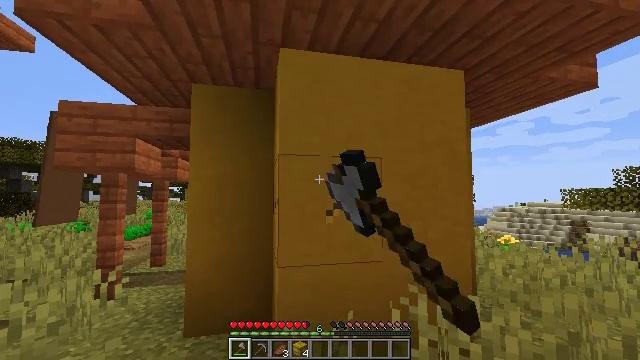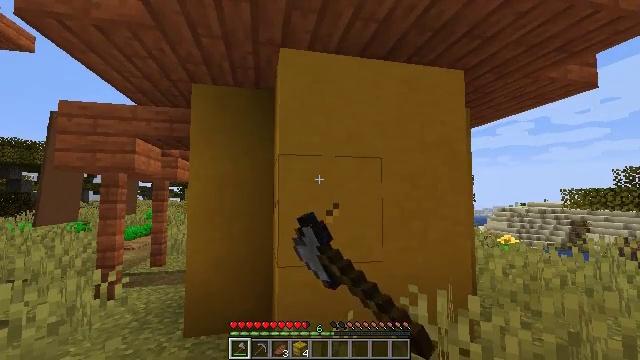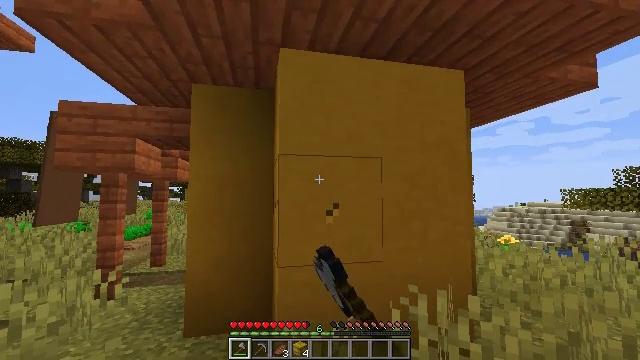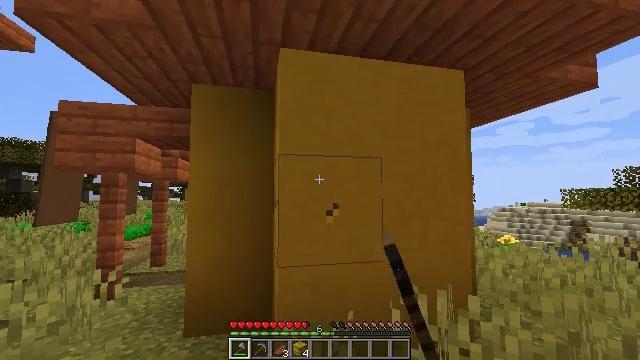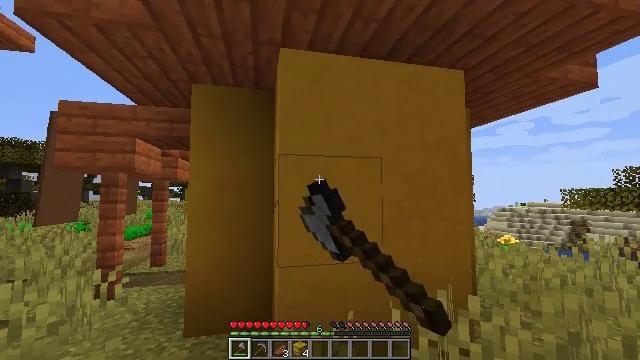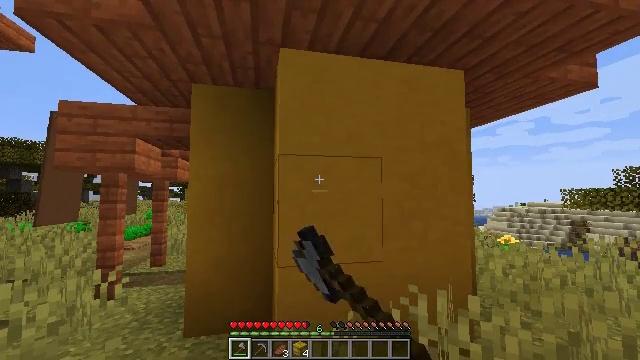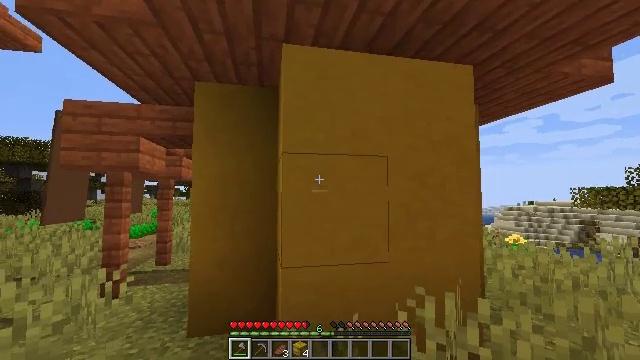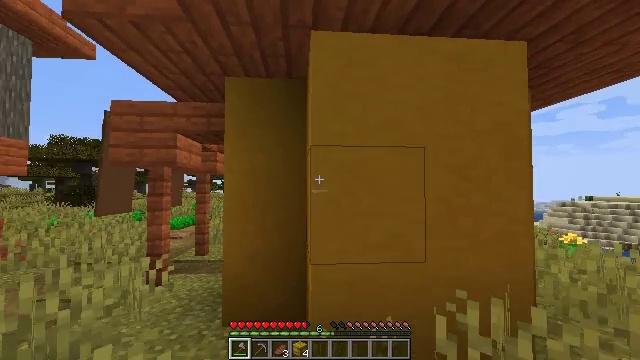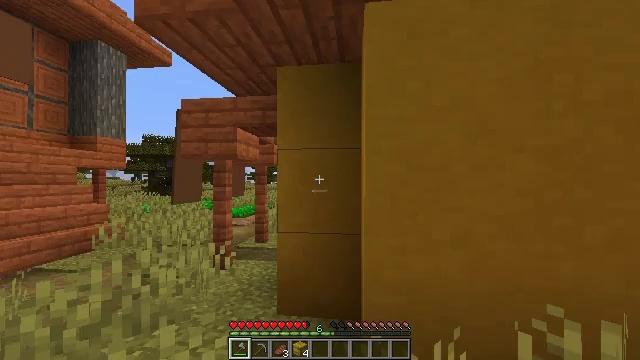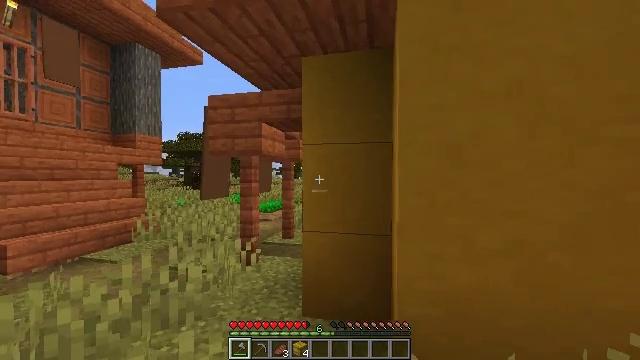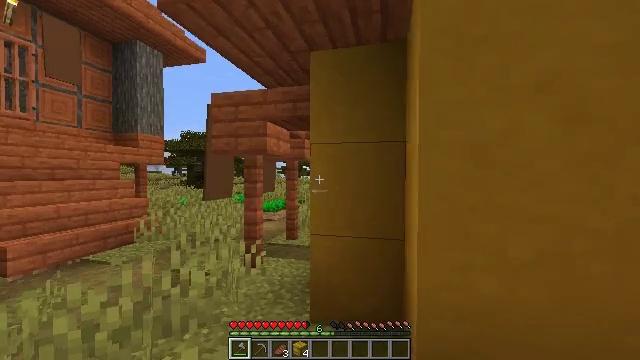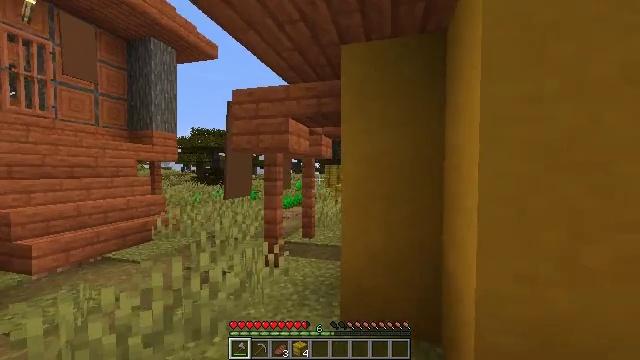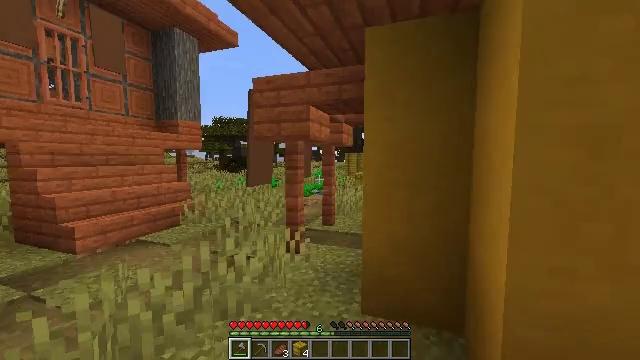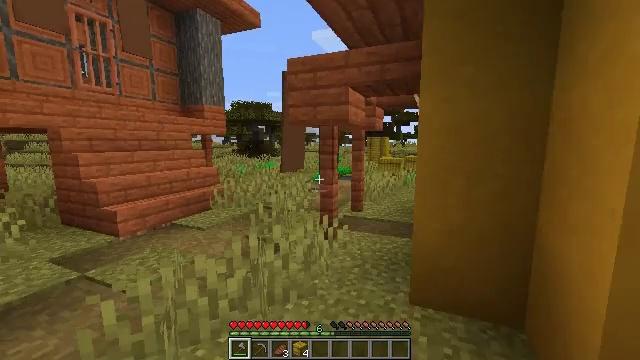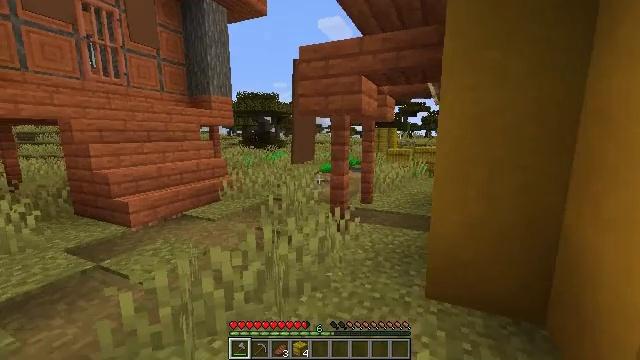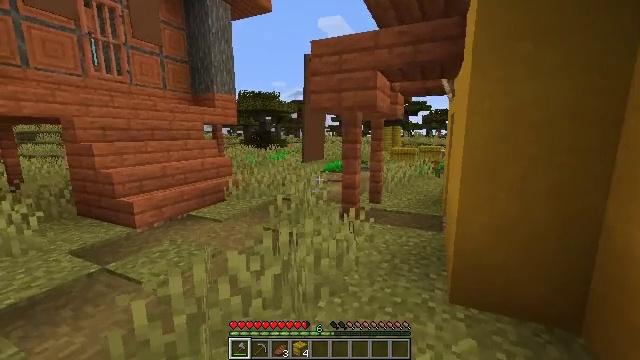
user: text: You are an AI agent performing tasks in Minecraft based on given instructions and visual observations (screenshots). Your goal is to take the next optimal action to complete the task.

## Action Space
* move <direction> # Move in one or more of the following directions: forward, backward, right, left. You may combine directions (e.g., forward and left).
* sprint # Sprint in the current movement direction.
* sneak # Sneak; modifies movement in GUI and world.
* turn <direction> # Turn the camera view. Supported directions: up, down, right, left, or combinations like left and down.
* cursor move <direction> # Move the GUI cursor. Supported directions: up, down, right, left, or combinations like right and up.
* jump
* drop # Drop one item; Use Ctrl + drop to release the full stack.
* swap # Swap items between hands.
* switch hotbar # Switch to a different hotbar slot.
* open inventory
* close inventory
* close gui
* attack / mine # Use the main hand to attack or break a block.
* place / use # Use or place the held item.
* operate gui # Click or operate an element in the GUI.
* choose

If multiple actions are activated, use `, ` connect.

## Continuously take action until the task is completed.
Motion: motion action
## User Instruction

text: Harvest yellow terracotta for crafting.
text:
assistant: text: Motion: attack / mine
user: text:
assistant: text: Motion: attack / mine
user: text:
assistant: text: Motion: attack / mine
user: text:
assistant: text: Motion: attack / mine
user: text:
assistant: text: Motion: no_op
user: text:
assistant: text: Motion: move forward, turn left
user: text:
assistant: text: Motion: move forward, turn left and down
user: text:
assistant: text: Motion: move forward, turn left and down
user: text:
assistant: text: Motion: move forward and move left, turn left and down
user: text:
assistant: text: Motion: move left
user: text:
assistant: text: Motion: move left, turn left
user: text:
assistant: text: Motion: move left, turn left and down
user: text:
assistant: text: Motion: move forward and move left, turn left and down
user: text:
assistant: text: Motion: move forward and move left, turn left and down
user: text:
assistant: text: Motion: move forward and move left
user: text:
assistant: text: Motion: move forward
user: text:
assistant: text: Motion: move forward
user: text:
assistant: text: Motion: move forward, turn right
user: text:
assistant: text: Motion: move forward, turn right
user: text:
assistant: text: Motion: move forward, turn right
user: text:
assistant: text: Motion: move forward, turn right
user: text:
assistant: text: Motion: move forward, turn right
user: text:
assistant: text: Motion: move forward, turn right
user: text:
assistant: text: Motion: move forward, turn right
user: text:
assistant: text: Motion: move forward, turn right
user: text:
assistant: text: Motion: move forward
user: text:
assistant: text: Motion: move forward and move left, turn right
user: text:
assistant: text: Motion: move forward and move left, turn right
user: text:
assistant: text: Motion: move left, turn right
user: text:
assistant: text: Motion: move left, turn right and down